七年级 · 度量几何学
如图, $B C=4 \mathrm{~cm}, B D=7 \mathrm{~cm}, D$ 是 $A C$ 的中点, 则 $A C=$ $\mathrm{cm}, A B=$ $\mathrm{cm}$.

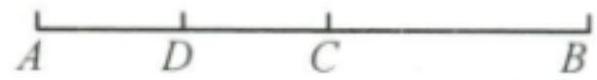
答案: $6 ; 10$